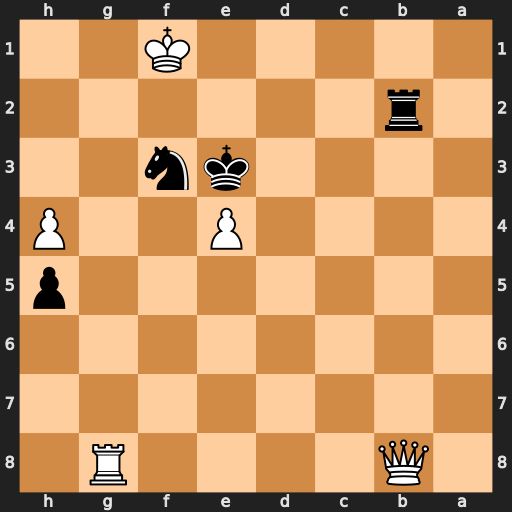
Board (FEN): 1Q4R1/8/8/7p/4P2P/4kn2/1r6/5K2
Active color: b
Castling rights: -
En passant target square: -
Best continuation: Rf2#